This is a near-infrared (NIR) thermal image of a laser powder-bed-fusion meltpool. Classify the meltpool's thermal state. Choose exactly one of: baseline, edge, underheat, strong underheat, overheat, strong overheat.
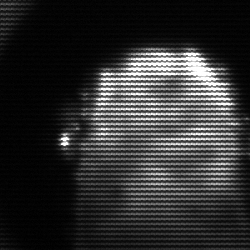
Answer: baseline